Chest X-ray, PA view. Patient: 54 years old, sex F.
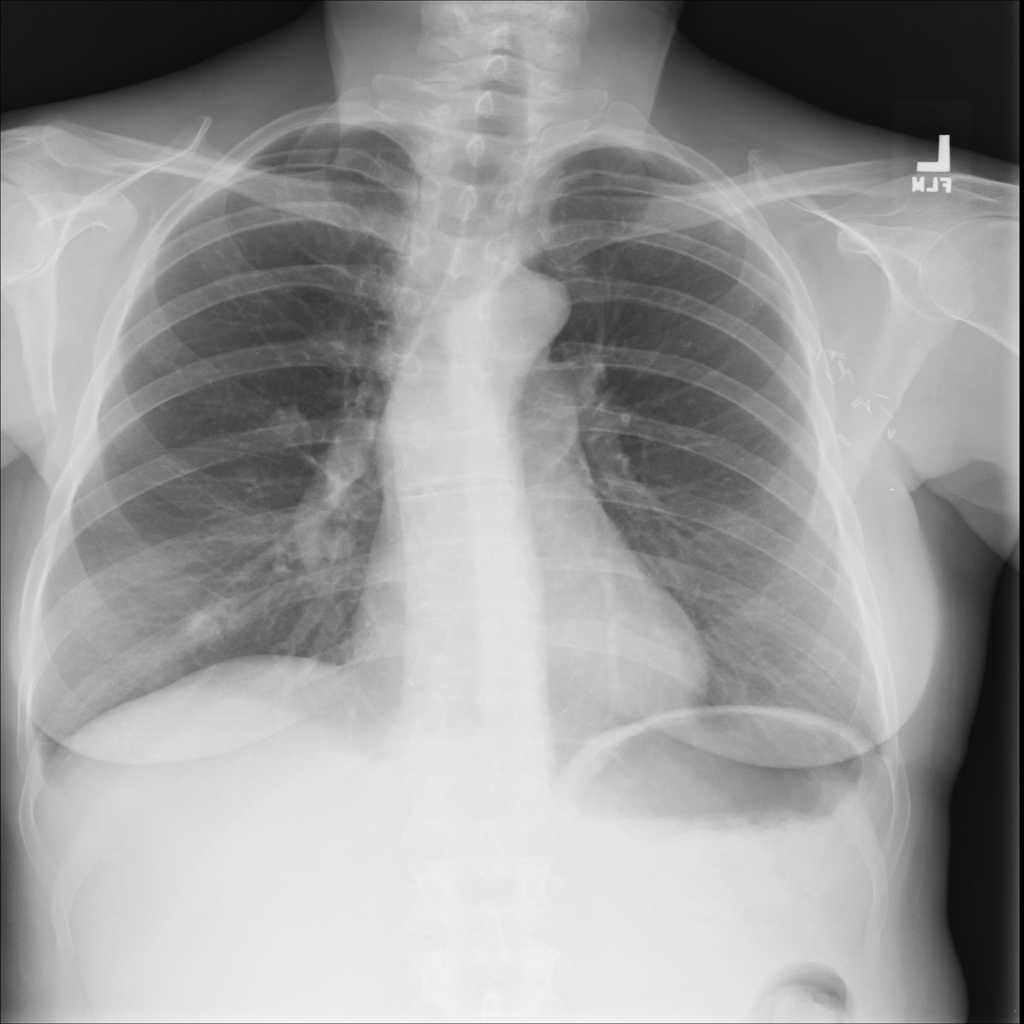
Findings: Nodule